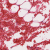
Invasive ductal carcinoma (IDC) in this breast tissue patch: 0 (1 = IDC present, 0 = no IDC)